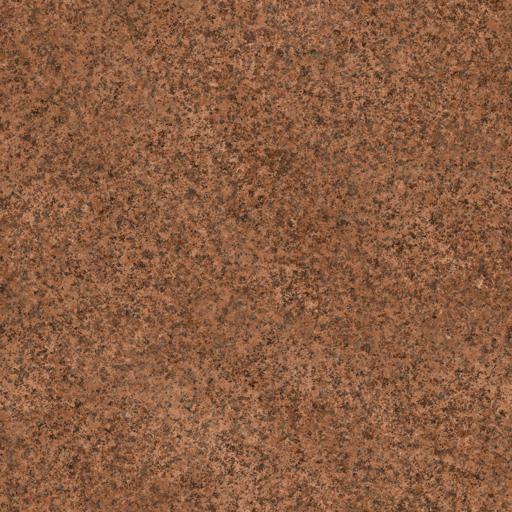
Tags: countertop granite